Question: i am getting a weird error when i connect my outlets in my xib.
I have a tab bar app, with 3 tabs. the first two work perfectly, but the third tab is having problems - it crashes the app when you push it when any IBOutlets are connected in IB. if you remove the connections, but leave them declared in xcode then it works fine. but as soon as i connect them again, it crashes the app.
any thoughts?
********** added code *********
.h
'''
@interface Orders : UIViewController {
UILabel *username, *customer;
}
@property (nonatomic, readonly) IBOutlet UILabel *username, *customer;
'''
.m
> @implementation Orders @synthesize
username, customer;
message from console
> *** Terminating app due to uncaught exception 'NSUnknownKeyException',
reason: '[
setValue:forUndefinedKey:]: this class
is not key value coding-compliant for
the key username.'

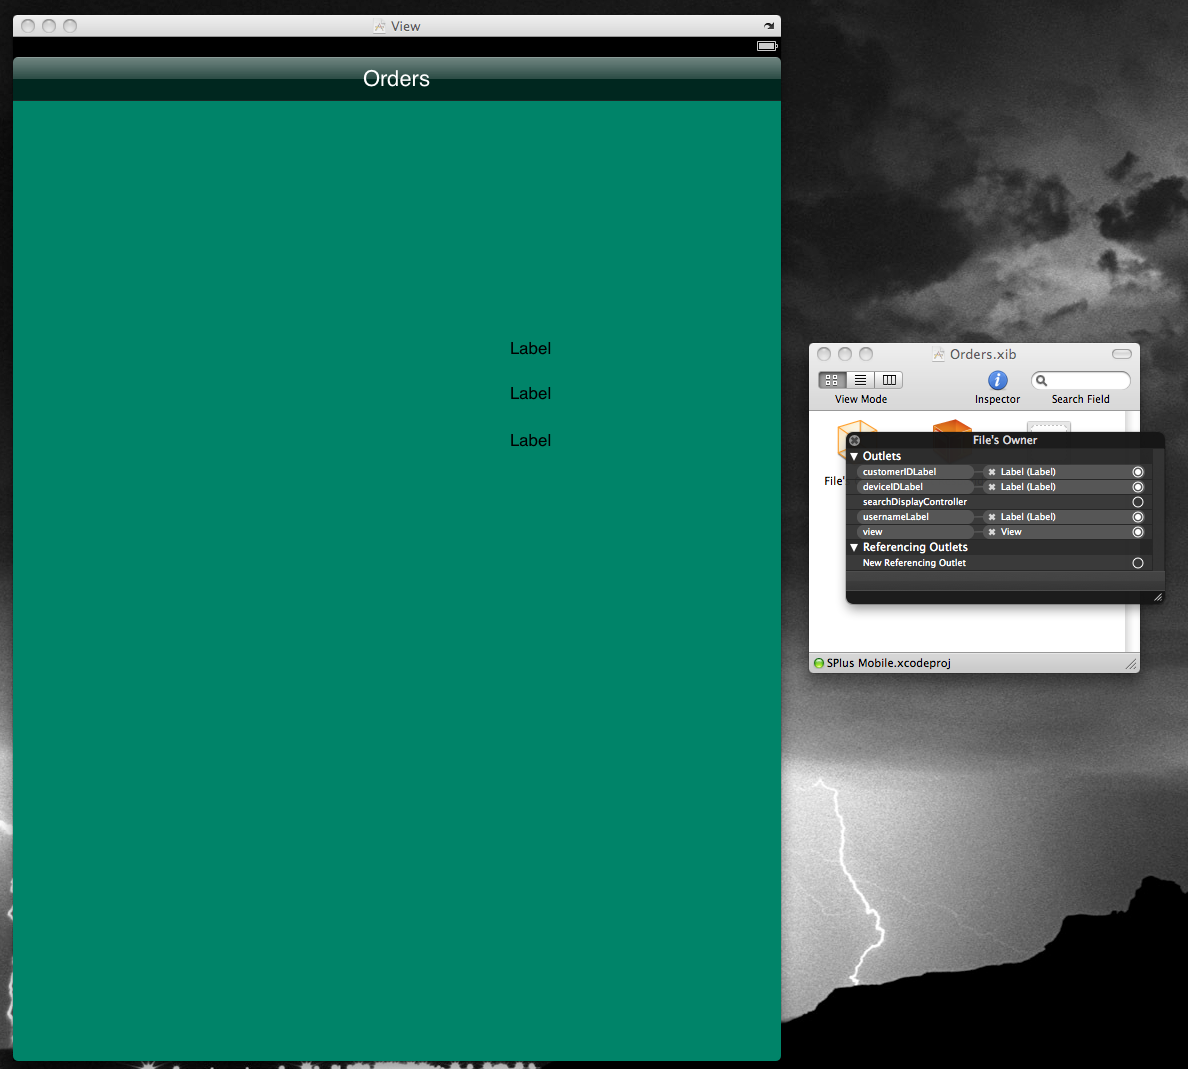
Answer: Your posted code shows the UILabels are called 'customer' and 'username' but the screenshot shows them called 'customerLabel' and 'usernameLabel' in the nib file. Make sure that you're using the same names for the views everywhere (I recommend appending "Label" to the end of the names if they are UILabels. Better to have descriptive names.).
And like Kirby says in a comment to your question, make sure that the File's Owner in the nib file is set to be an instance of your UIViewController subclass (looks like it's called "Orders" but it should really be something like "OrdersViewController").